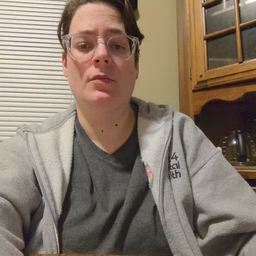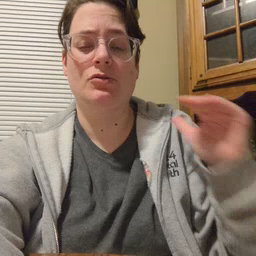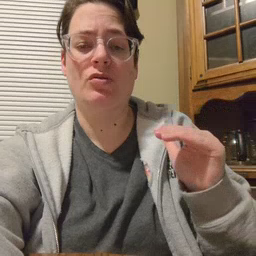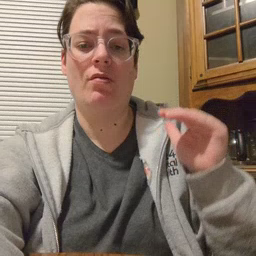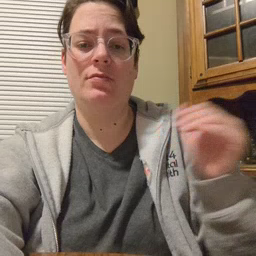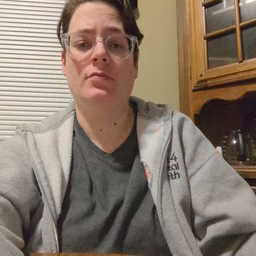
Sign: child